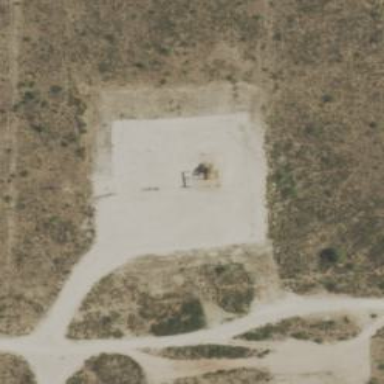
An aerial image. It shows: Petroleum well.